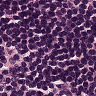
Metastatic tissue present: no